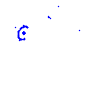
Particle: proton